Aerial crown-view tile of a tropical tree (Barro Colorado Island, Panama), acquired 20241014:
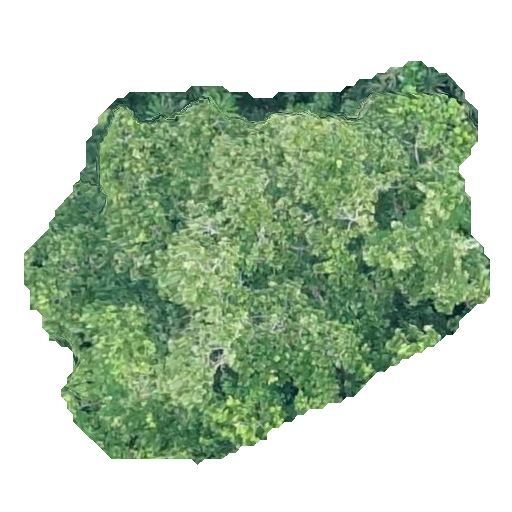
Species: Anacardium excelsum
GBIF accepted scientific name: Anacardium excelsum
Crown area: 206.792 m²